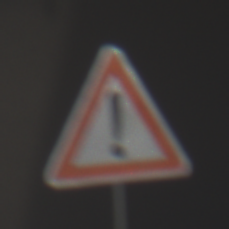
Verkehrszeichen: Gefahrenstelle
Umgebung: Outdoor, Urban
Tageszeit: MorningAfternoon
Wetter: Clear
Licht: Natural
Jahreszeit: NotSpecified
Kontrast: HighContrast